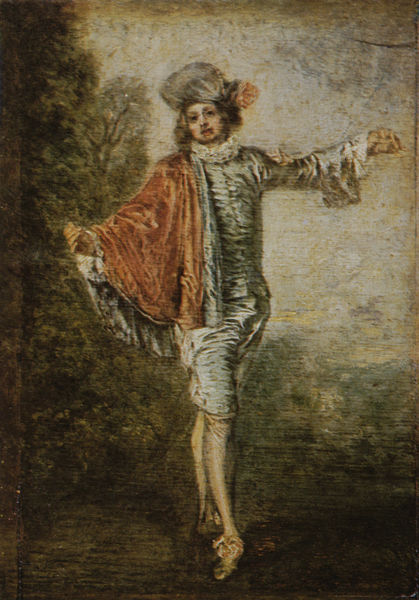
Titel: L'indifférent, Der Gleichgültige
Künstler: Antoine Watteau
Standort: Paris
Institution: Musée du Louvre
Schlagwörter: baum, blau, dunkel, feder, gemälde, hand, himmel, körper, laub, mann, schatten, umhang, weiß, wolken, bäume, gelb, grün, landschaft, bewegung, blume, braun, elegant, frau, geste, grau, hintergrund, holz, hut, kleid, orange, blüte, rose, rot, haube, mode, tanz, alt, anzug, blond, hose, jacke, jung, arm, arme, barock, blass, falten, kleidung, kragen, mensch, samt, silber, ärmel, bildnis, hals, herr, portrait, porträt, öl, ast, natur, busch, büsche, gebüsch, sträucher, boden, gewand, haare, mantel, pose, reich, stoff, adel, spitzen, blatt, bühne, person, tanzen, theater, england, locken, renaissance, rokoko, seide, wald, garten, stilleben, beine, hellblau, perücke, kopfbedeckung, bein, balett, ballett, haltung, schuhe, hof, könig, draussen, dichter, glanz, mimik, strumpf, junge, rüschen, dünn, strümpfe, gang, knabe, lichtung, adeliger, gestik, schuh, kunst, krause, ganzkörper, jüngling, verschwommen, schwul, kraus, manierismus, prinz, schreiten, kniebundhose, kniestrümpfe, landpartie, watteau, ganzkörperporträt, edelmann, cape, kopfschmuck, turban, tänzer, harlekin, purpur, anmut, roter mantel, balance, armhaltung, harre, herrchen, bundhose, chuhe, herrscherbildnis, galan, galant, hutfeder, eunuch, bodens, vergnügung, ausfallschritt, commedia, tanzt, höfling, seidenschuh, mantille, beschwinglich, gleichgültige, #blume